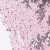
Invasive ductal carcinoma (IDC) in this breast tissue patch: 0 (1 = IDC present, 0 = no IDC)